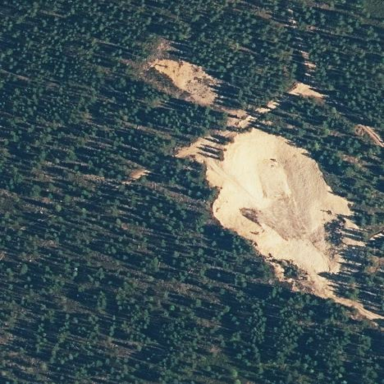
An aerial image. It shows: Quarry used for extracting aggregates.